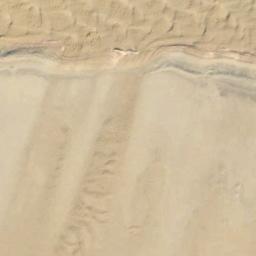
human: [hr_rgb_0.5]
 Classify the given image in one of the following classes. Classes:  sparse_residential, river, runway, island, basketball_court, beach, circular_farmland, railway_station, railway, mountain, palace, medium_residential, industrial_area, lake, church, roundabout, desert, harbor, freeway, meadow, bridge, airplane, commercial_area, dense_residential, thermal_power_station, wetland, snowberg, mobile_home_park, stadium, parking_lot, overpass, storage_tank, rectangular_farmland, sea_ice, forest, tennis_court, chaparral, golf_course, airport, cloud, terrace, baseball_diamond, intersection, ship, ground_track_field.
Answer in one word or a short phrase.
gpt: desert